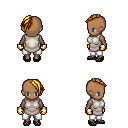
a pixel art fantasy rpg character, female body template, human, dark skin, white tunic, white pants, blonde long mohawk hairstyle, gold gloves, ghillies, four views (front, back, left, right), 2x2 character sprite sheet, small pixel art, hard edges, no anti-aliasing